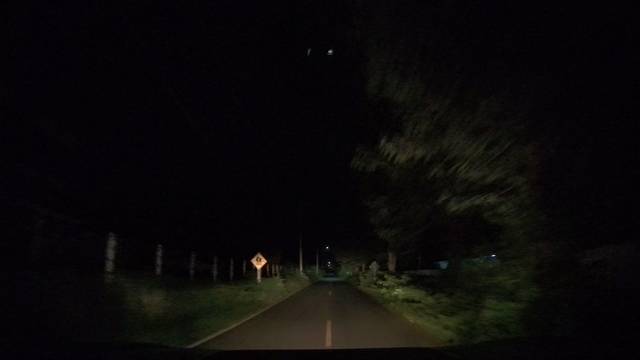
Region: Thailand
Coordinates: 14.972, 103.072